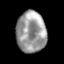
Tissue: prostate
Cell type: T cells
Senescence score: 0.2798
Nuclear area (px): 1201
Mean DAPI intensity: 151.959